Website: ulta-beauty
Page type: customer-info-address
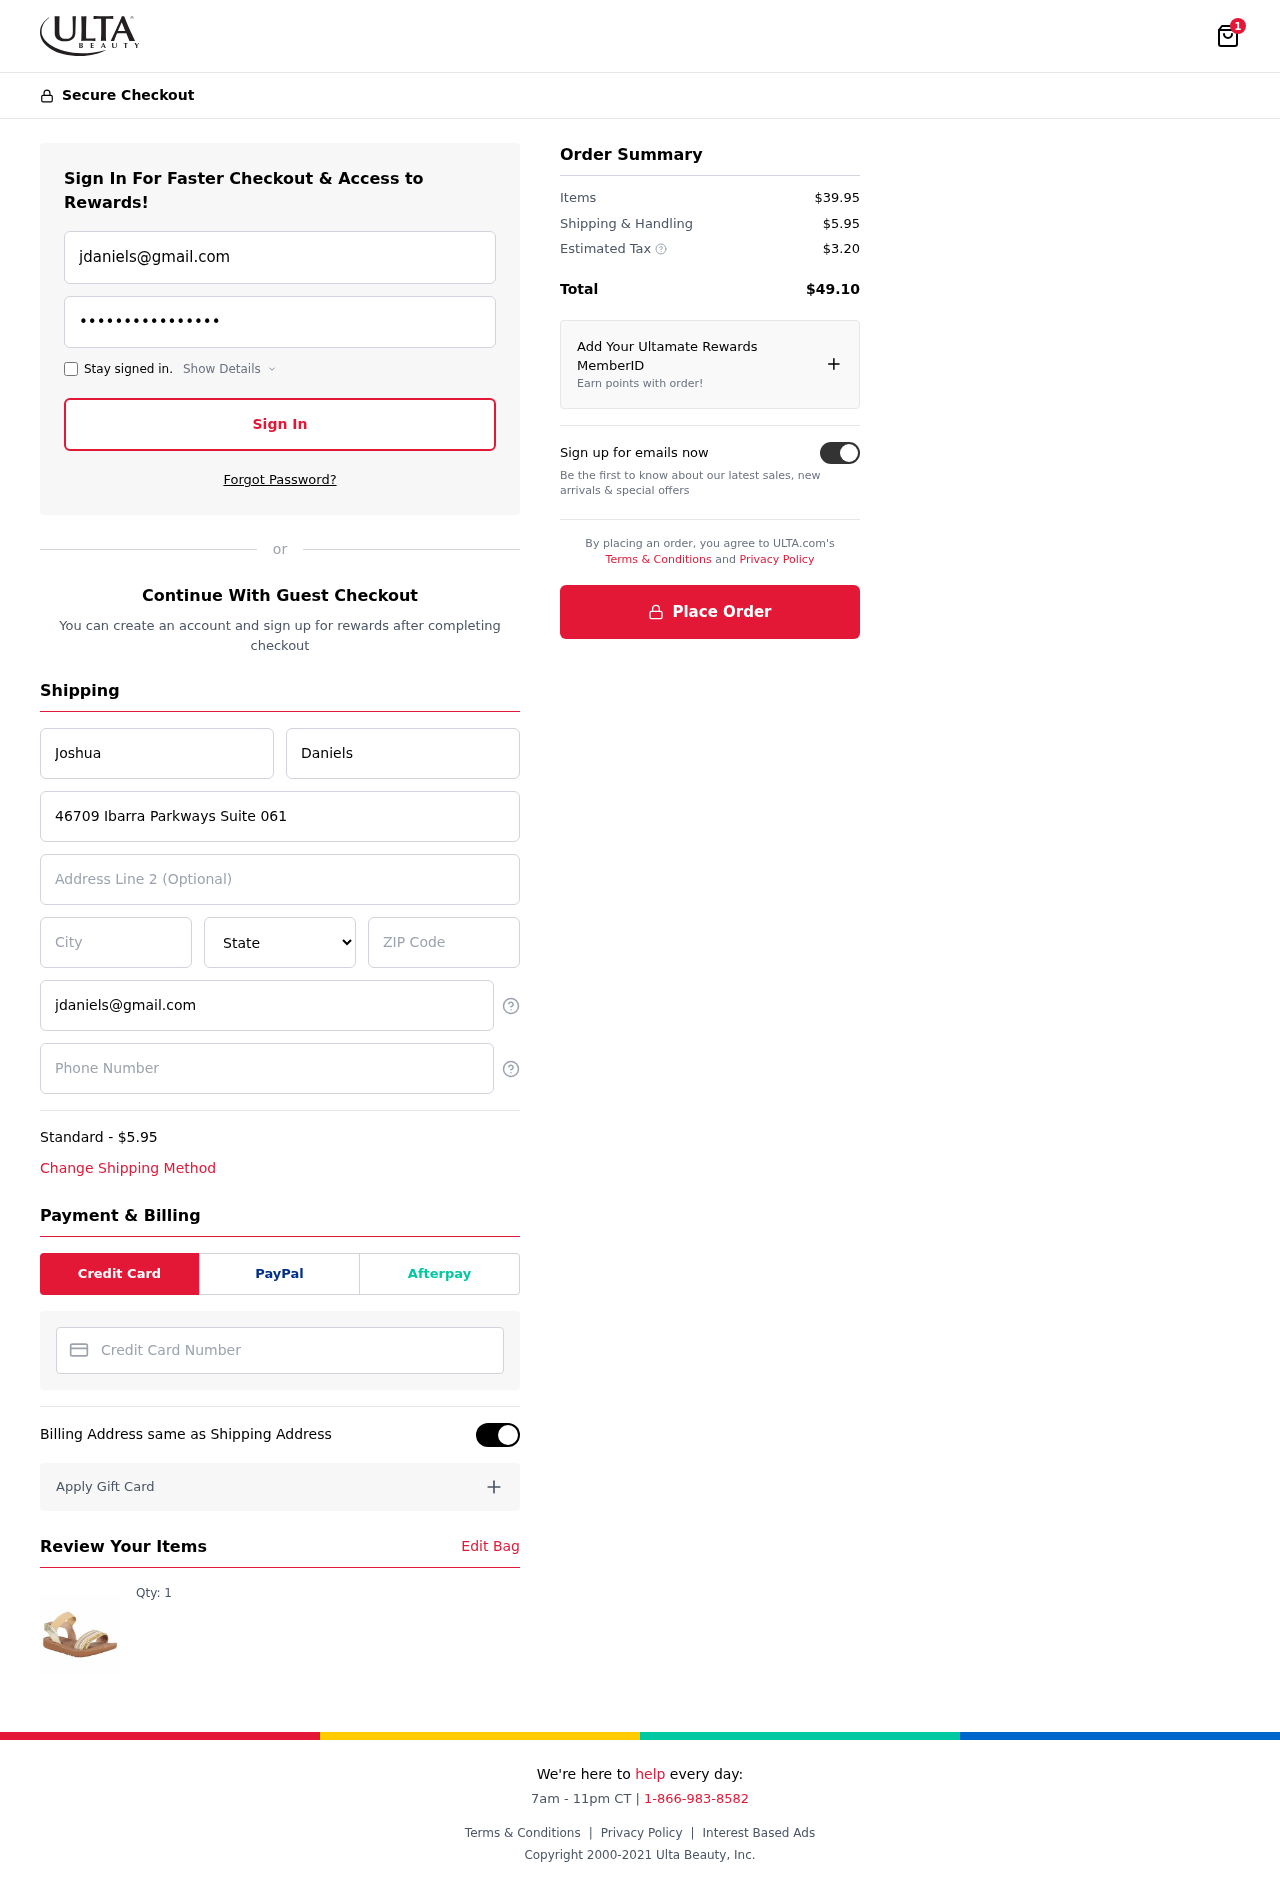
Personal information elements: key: PII_CARD_NUMBER
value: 4657 2738 0165 8452
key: PII_CITY
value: Jonesville
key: PII_EMAIL
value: jdaniels@gmail.com
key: PII_FIRSTNAME
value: Joshua
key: PII_LASTNAME
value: Daniels
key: PII_PHONE
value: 8219491228
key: PII_POSTCODE
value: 20340
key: PII_STATE
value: South Dakota
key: PII_STREET
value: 46709 Ibarra Parkways Suite 061
Product elements: key: PRODUCT1_QUANTITY
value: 1
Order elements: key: ORDER_NUM_ITEMS
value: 1
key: ORDER_SHIPPING_COST
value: $5.95
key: ORDER_ITEMS_TOTAL
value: $39.95
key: ORDER_SHIPPING_COST2
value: $5.95
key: ORDER_TAX
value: $3.20
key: ORDER_TOTAL
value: $49.10